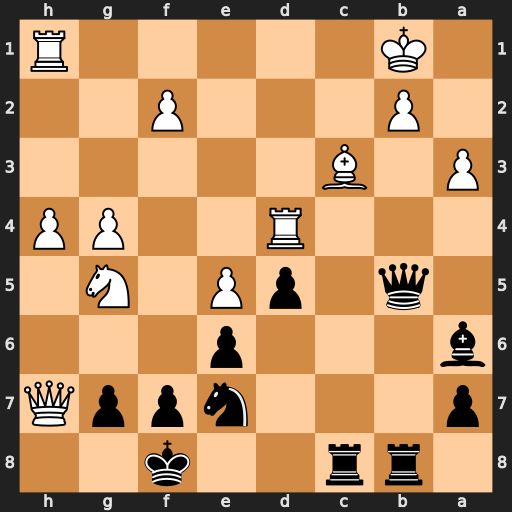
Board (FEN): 1rr2k2/p3nppQ/b3p3/1q1pP1N1/3R2PP/P1B5/1P3P2/1K5R
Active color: b
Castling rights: -
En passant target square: -
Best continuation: Rxc3 Rb4 Qd3+ Qxd3 Bxd3+